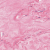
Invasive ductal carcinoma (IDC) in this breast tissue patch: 0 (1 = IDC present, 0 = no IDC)